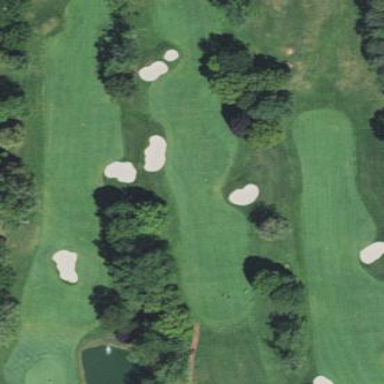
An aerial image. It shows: Well-maintained grassy area designated as golf fairway for the sport of golf. The grass is neatly mown.